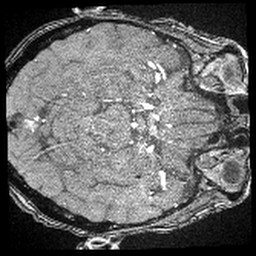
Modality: angio
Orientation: axial
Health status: ill
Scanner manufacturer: siemens
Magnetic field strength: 3 T
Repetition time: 0.021 s
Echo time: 0.00401 s